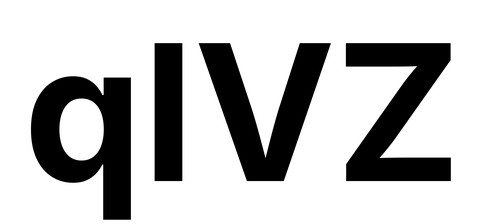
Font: Inter_Bold